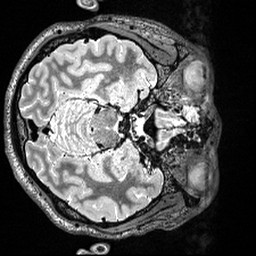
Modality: T2w
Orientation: axial
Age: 24
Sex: male